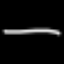
Label: line